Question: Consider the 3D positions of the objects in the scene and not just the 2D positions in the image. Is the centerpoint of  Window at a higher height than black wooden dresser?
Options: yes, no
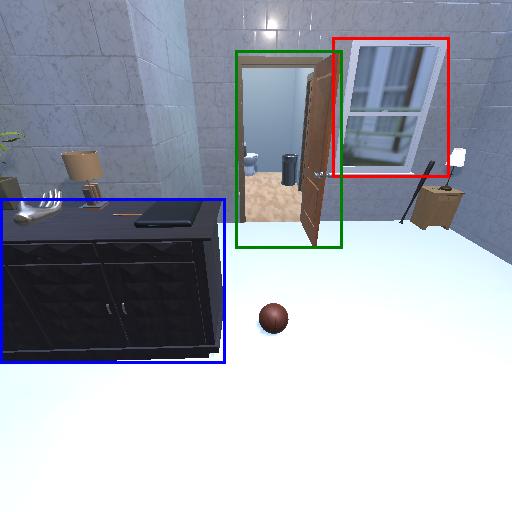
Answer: yes